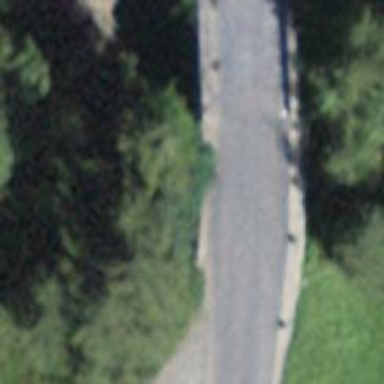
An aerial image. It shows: Agricultural trailer on tertiary road with asphalt surface crossing over bridge.